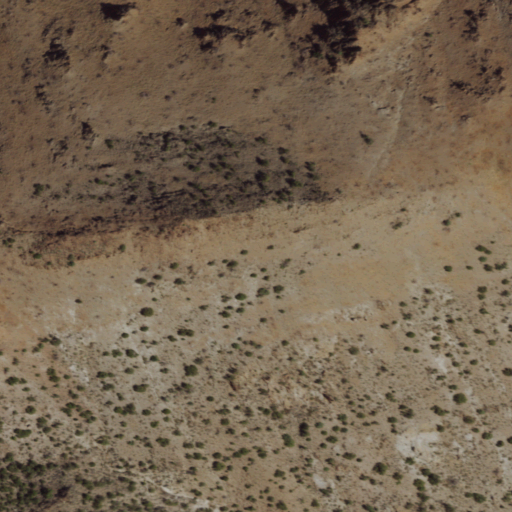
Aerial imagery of mountain in Nevada named Needle Rock containing grassland and shrub